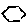
Label: hexagon